Interaction volume radius: 10 \u00c5
Interaction volume height: 20 \u00c5
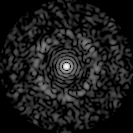
Disorder parameter: 0.8272